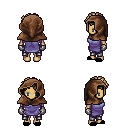
a pixel art fantasy rpg character, female body template, human, tanned skin, chain tabard jacket, metal pants, white blonde curly afro hairstyle, cloth hood, metal gloves, black slippers, four views (front, back, left, right), 2x2 character sprite sheet, small pixel art, hard edges, no anti-aliasing